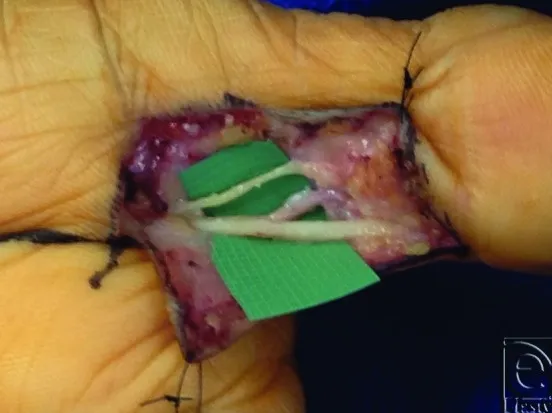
Intraoperative view of the left ulnar digital nerve of the thumb after neurolysis.
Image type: medical_photograph (other_medical_photograph)